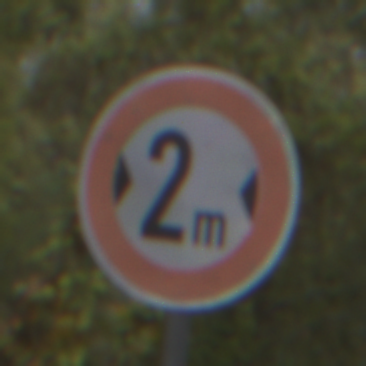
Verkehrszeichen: TatsaechlicheBreite2
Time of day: MorningAfternoon
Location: Outdoor (Urban)
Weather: PartlyCloudy
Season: NotSpecified
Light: Natural